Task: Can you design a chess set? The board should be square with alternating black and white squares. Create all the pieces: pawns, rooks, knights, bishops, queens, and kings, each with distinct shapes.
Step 4467:
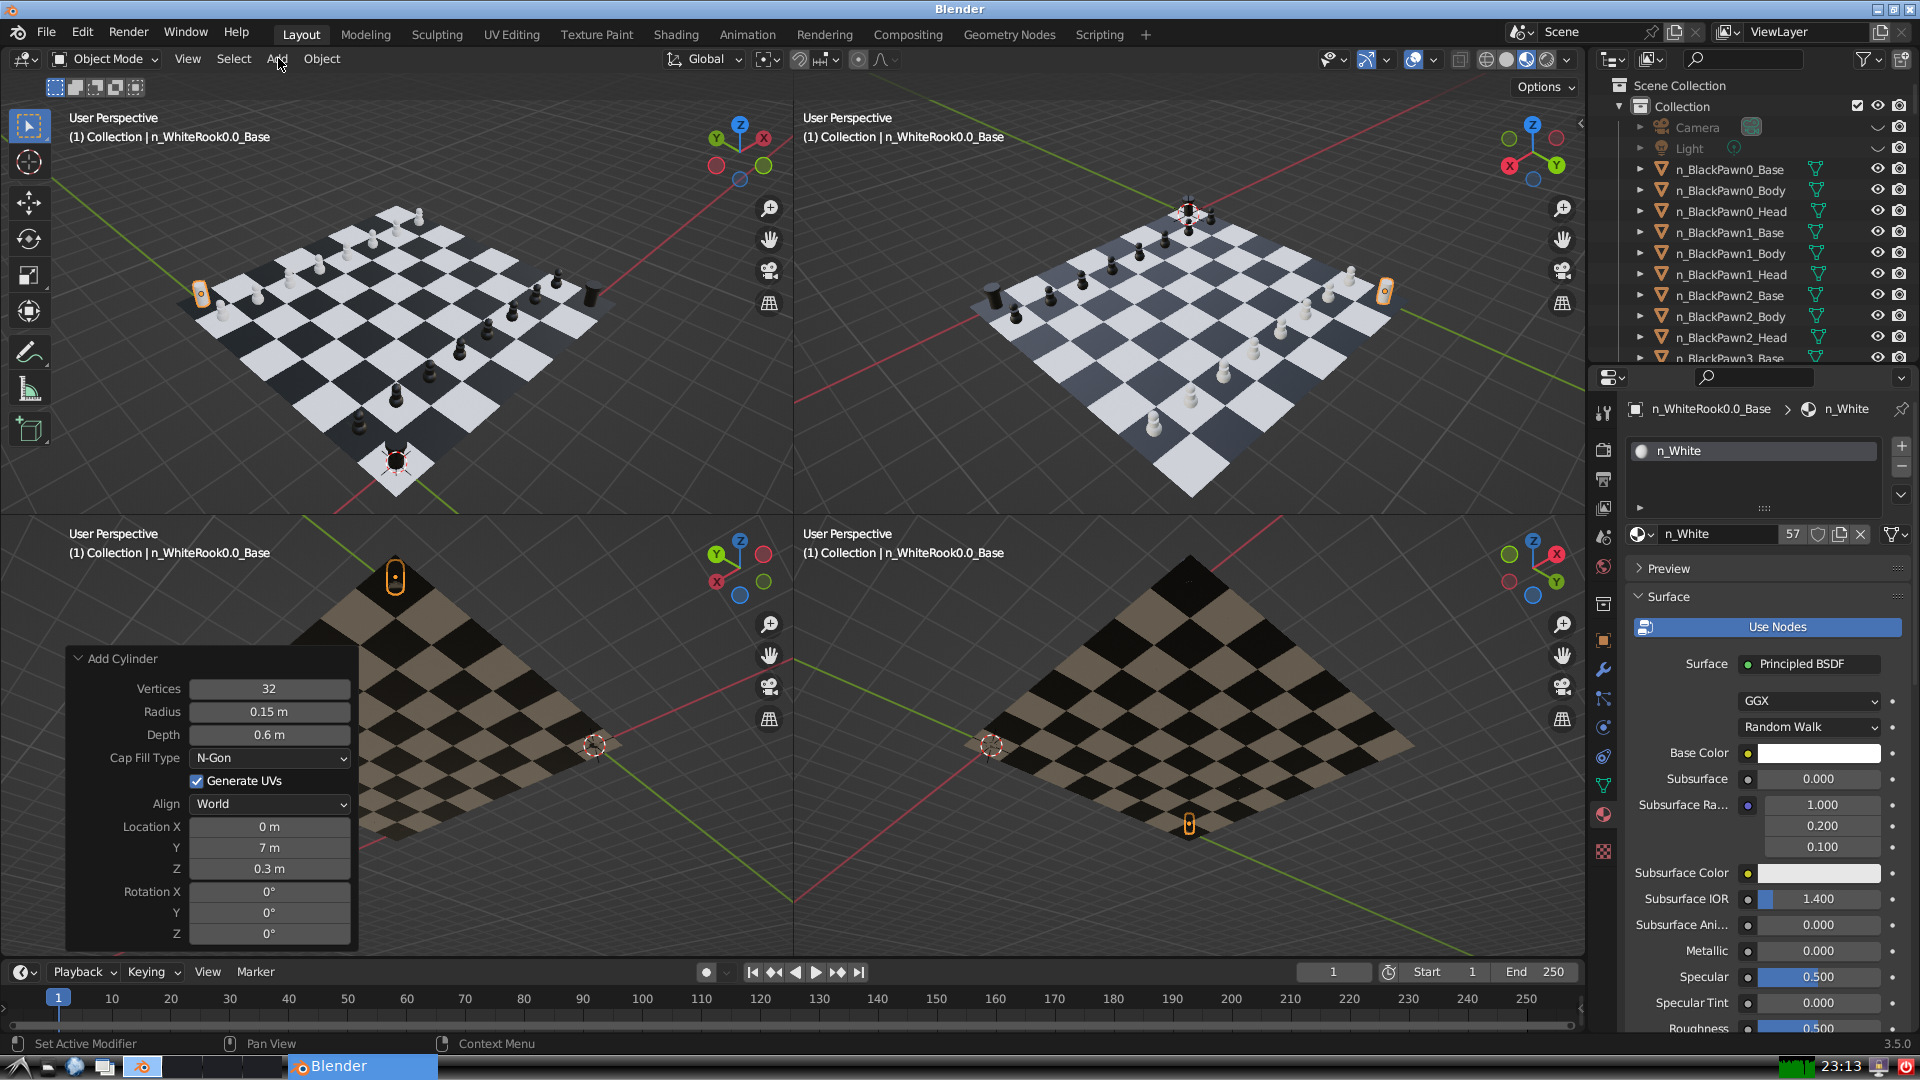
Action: click: no